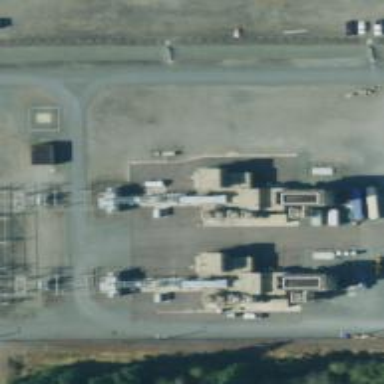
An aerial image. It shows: Gas-powered generator. It is gas turbine type generator.